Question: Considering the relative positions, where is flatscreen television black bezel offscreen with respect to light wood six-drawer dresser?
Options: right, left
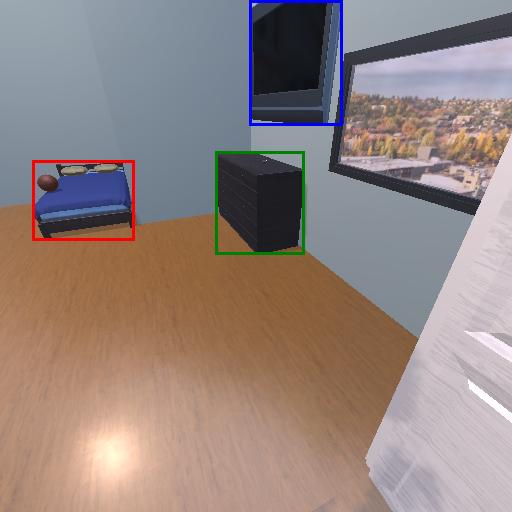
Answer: right